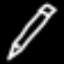
Label: pencil